Chest X-ray:
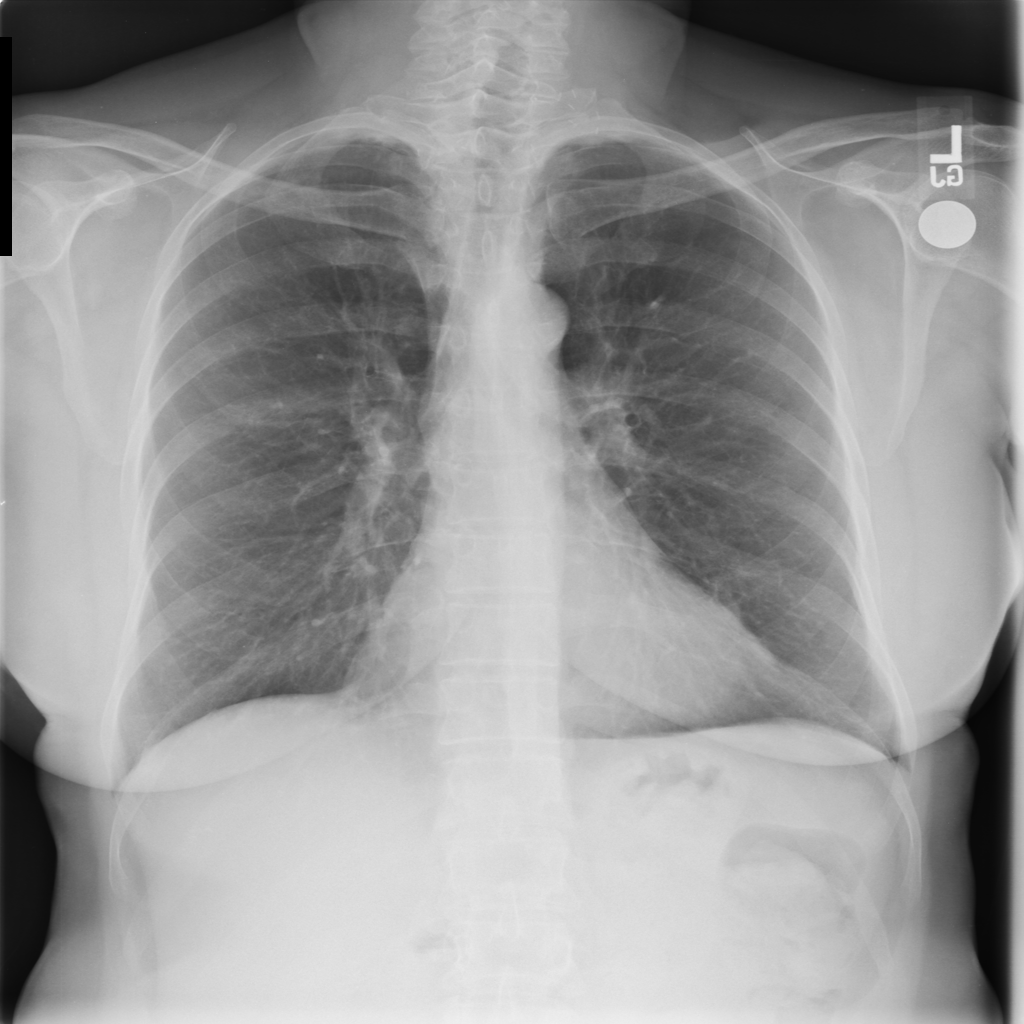
No abnormal finding: yes